Field crop: maize
Growth stage: 2
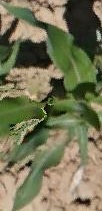
Species: maize